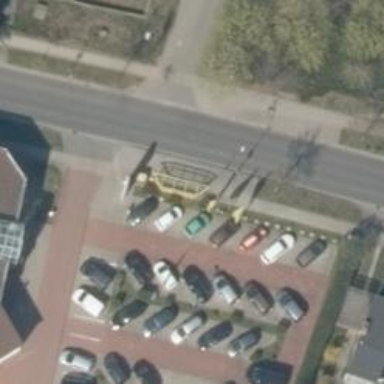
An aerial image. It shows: Public transport stop position.